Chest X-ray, AP view. Patient: 23 years old, sex M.
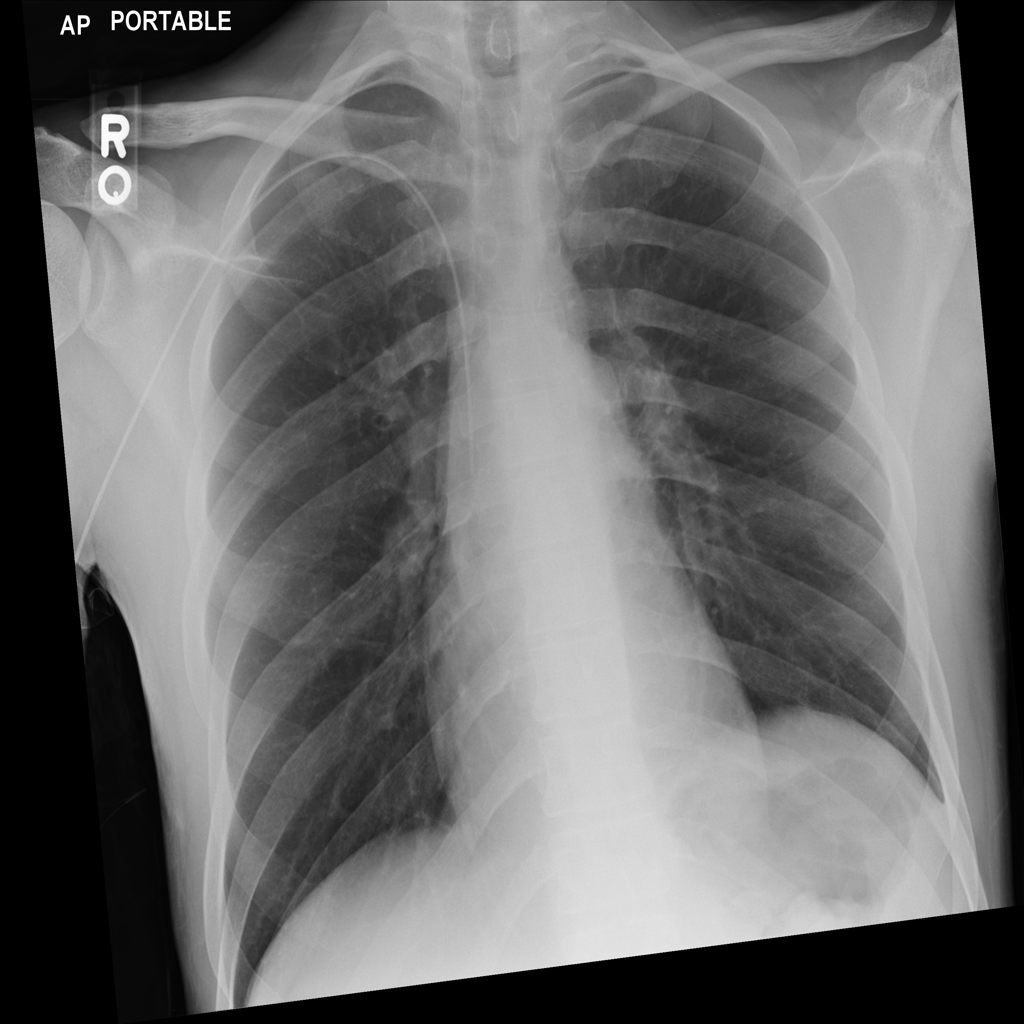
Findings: No Finding